Question: I'm using Report Builder 3.0 and trying to figure out if i can break out one datafield with the few values I need for my bar chart. The data looks like this;
[[44278,47411],[{"name":"$41,000/year goal","y":41000}],["",""]]
I want bar 1 to be the 44,278 value, bar 2 to be the 47,411 value and the 41000 to be embedded as a goal. I've attached a screenshot of how we have it working with other grid and charting products, but this is going to be embedded in a much more in-depth SSRS report. Any sort of help would be great as i'm new to the whole SSRS reporting system.

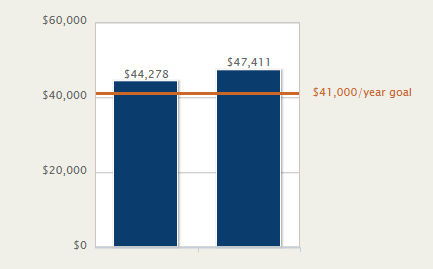
Answer: You can do this with a custom StripLine:
- - - - - '=Fields!YourGoalField.Value/100'- - '=Fields!YourGoalField.Value'-
More on StripeLines: <URL>
To get the Goal Label outside the Chart Area as depicted, we have to do a sort of hack:
- - 'Add New Title'- - 'Docking Position''Right Center'- 'TextOrientation''Horizontal'- - 'Caption Expression''=Format(Fields!YourGoal.Value,"$0,000") & "/year goal"'
Here is where the hack comes in. In order to get the Goal label to line up with the Goal Line, you need to add a certain number of carriage return/line feeds to your 'Caption Expression'. To do this, append '& vbcrlf' to the 'Caption Expression' a bunch of times and keep testing until it lines up. You might also want to adjust the 'DockingOffset' property to move the Label closer to the Chart Area.